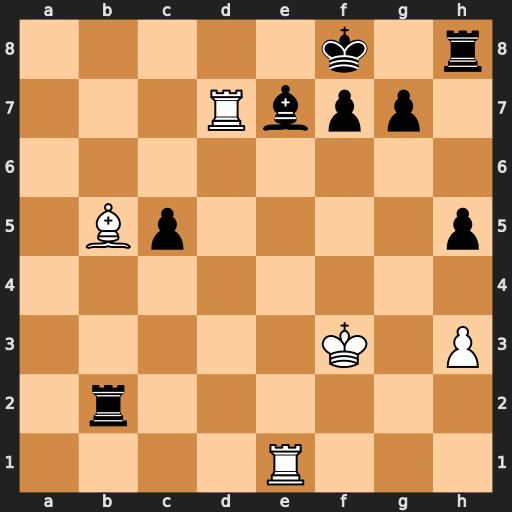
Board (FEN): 5k1r/3Rbpp1/8/1Bp4p/8/5K1P/1r6/4R3
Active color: w
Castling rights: -
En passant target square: -
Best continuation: Rd8+ Bxd8 Re8#